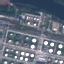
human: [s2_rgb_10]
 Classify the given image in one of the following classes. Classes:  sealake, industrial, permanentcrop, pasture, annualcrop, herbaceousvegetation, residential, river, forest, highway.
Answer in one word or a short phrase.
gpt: Industrial